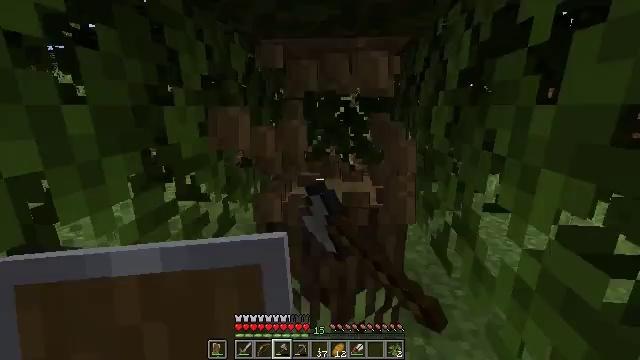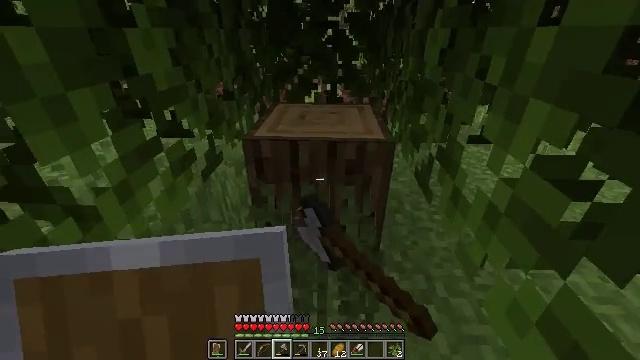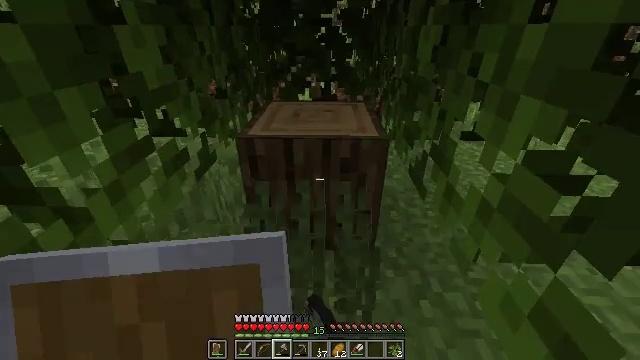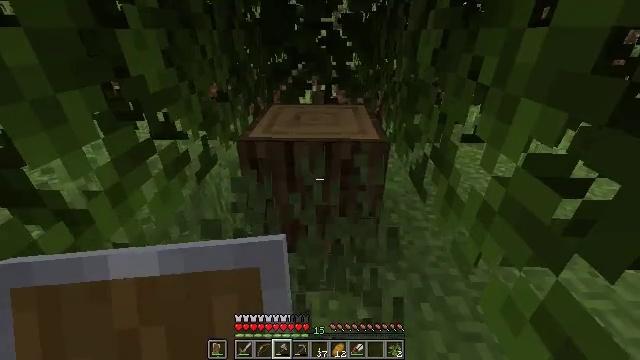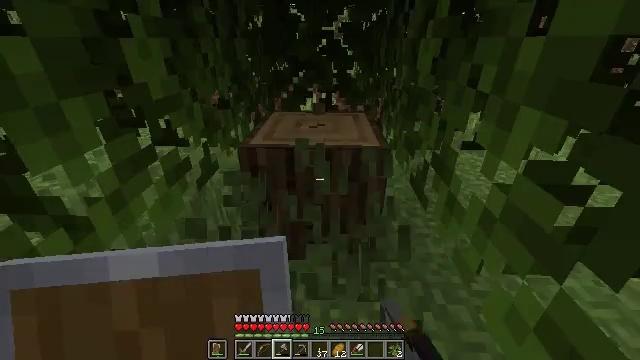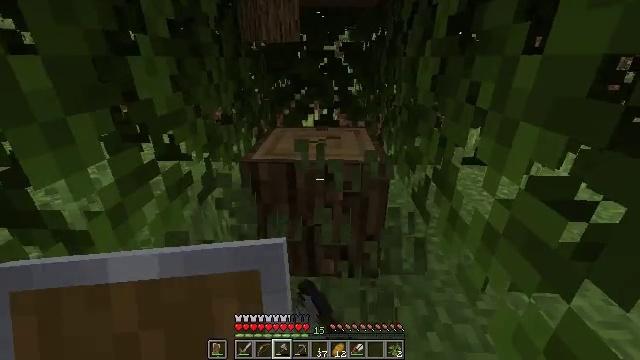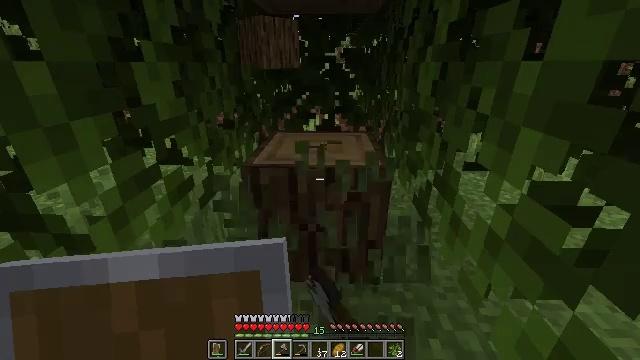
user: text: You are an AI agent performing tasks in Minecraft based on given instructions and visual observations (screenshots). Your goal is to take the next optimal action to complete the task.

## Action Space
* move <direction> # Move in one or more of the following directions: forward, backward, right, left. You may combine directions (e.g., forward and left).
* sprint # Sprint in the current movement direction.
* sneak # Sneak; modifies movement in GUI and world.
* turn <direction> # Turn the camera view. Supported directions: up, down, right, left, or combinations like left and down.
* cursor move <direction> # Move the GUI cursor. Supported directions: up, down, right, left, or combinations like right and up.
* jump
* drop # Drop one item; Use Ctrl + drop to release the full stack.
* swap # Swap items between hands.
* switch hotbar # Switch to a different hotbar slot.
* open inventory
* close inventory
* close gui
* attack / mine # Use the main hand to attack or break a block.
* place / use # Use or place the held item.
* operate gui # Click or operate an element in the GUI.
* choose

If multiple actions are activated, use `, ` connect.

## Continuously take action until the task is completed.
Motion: motion action
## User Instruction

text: Collect the grass from the surface.
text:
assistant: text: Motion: turn right and down, attack / mine
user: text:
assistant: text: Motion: turn right, attack / mine
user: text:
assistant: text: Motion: attack / mine
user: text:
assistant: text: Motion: turn up, attack / mine
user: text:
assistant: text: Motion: turn up, attack / mine
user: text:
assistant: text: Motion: turn up, attack / mine
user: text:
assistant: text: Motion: attack / mine